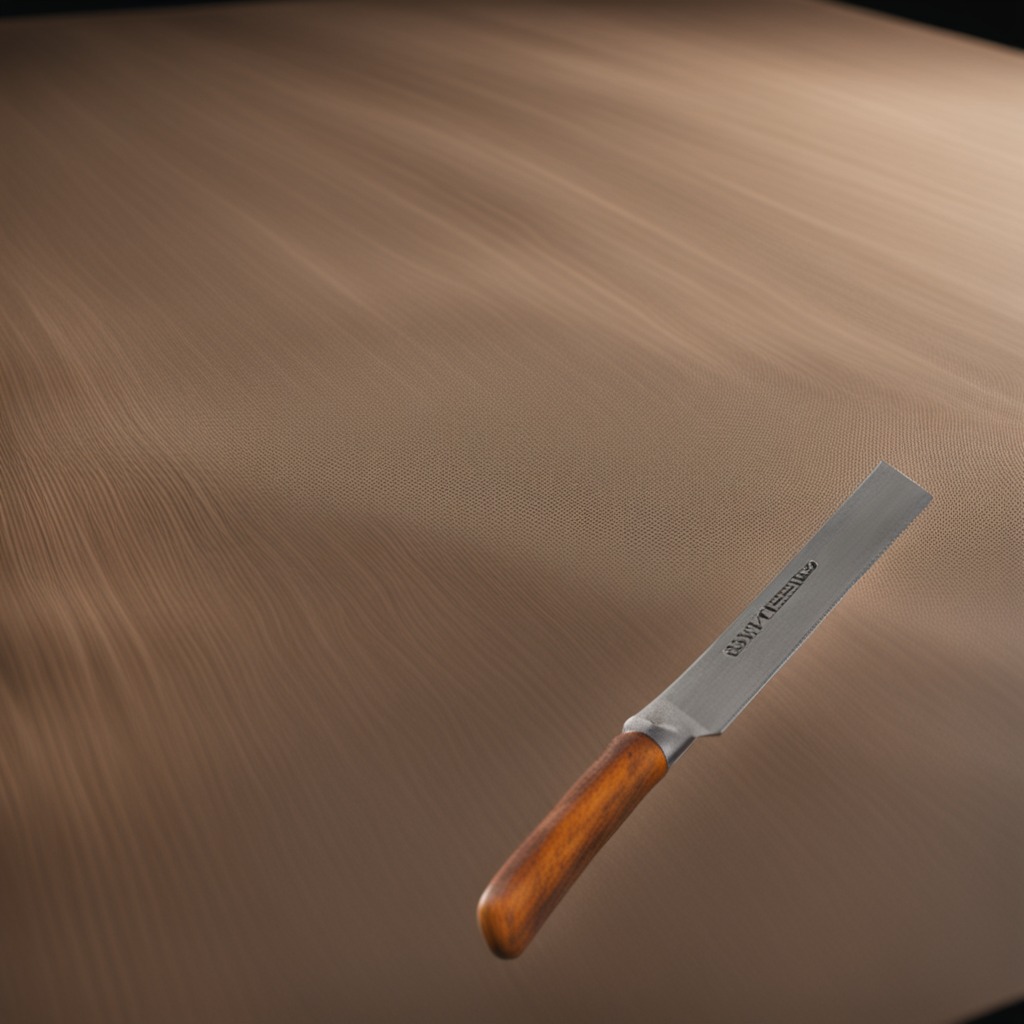
A metal saw is lying on the wooden table inside a workshop at night.